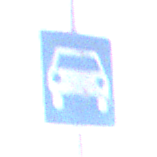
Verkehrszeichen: Kraftfahrstrasse
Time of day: MorningAfternoon
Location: Outdoor (RoadRail)
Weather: PartlyCloudy
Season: NotSpecified
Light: Natural